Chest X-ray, AP view. Patient: 41 years old, sex M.
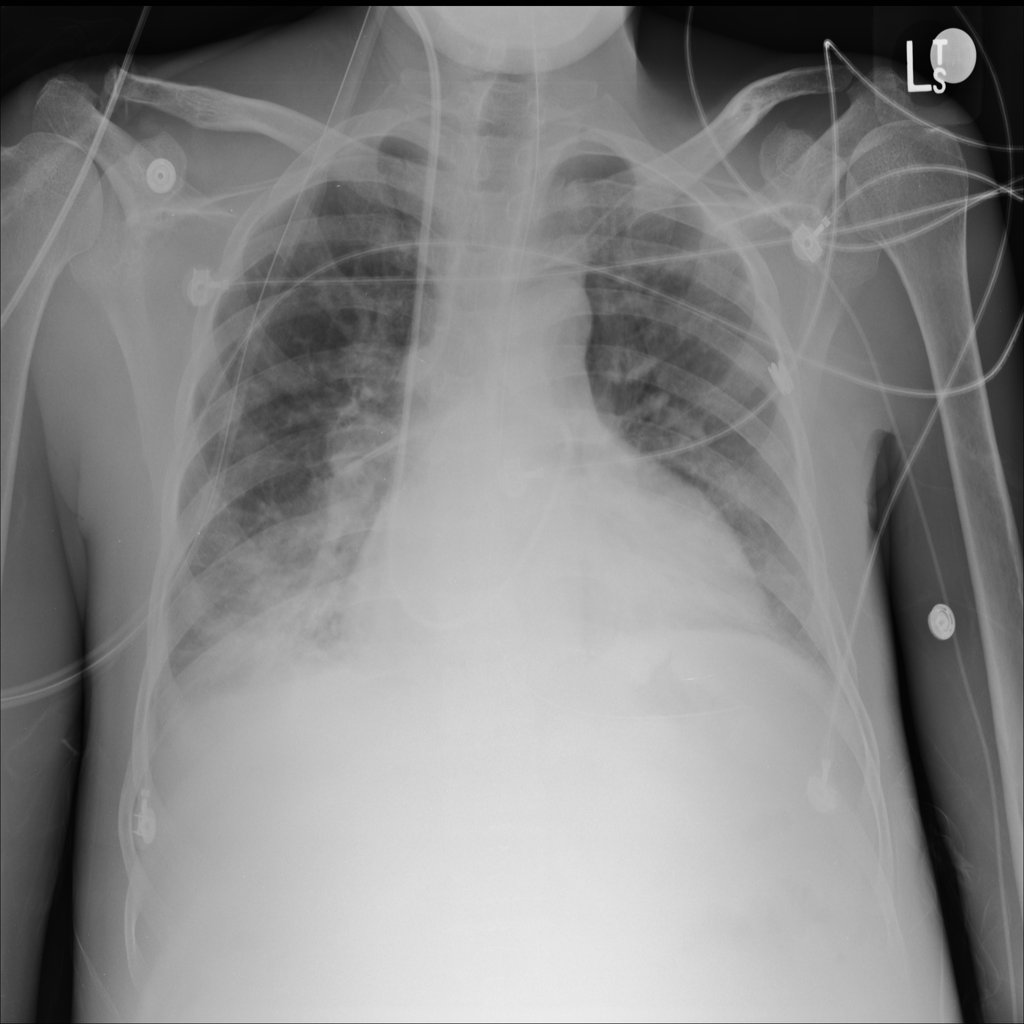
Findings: No Finding